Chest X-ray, PA view. Patient: 31 years old, sex F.
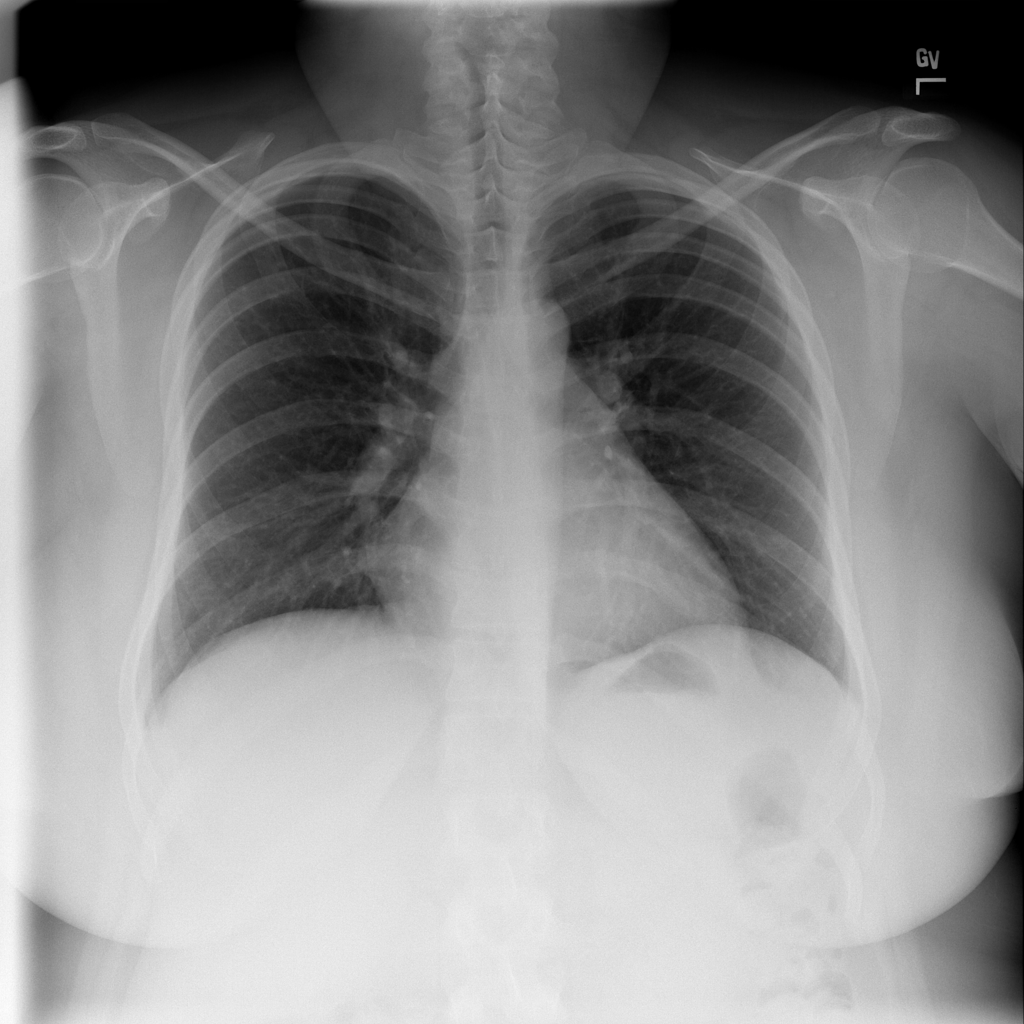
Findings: No Finding